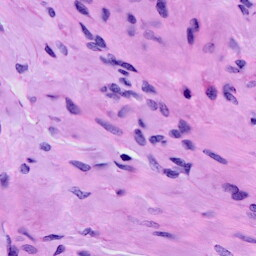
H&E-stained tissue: Cervix